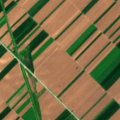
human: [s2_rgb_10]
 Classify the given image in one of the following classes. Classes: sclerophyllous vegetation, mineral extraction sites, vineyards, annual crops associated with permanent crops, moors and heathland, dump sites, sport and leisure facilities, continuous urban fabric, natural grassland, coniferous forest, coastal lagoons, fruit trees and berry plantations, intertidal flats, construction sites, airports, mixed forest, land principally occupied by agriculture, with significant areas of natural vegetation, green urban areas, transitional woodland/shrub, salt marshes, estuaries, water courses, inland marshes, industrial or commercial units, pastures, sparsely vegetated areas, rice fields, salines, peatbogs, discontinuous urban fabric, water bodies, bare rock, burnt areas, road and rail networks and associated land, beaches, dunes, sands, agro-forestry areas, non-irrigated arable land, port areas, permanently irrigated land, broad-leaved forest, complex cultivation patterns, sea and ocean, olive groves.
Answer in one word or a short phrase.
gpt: non-irrigated arable land